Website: lowes
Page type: payment
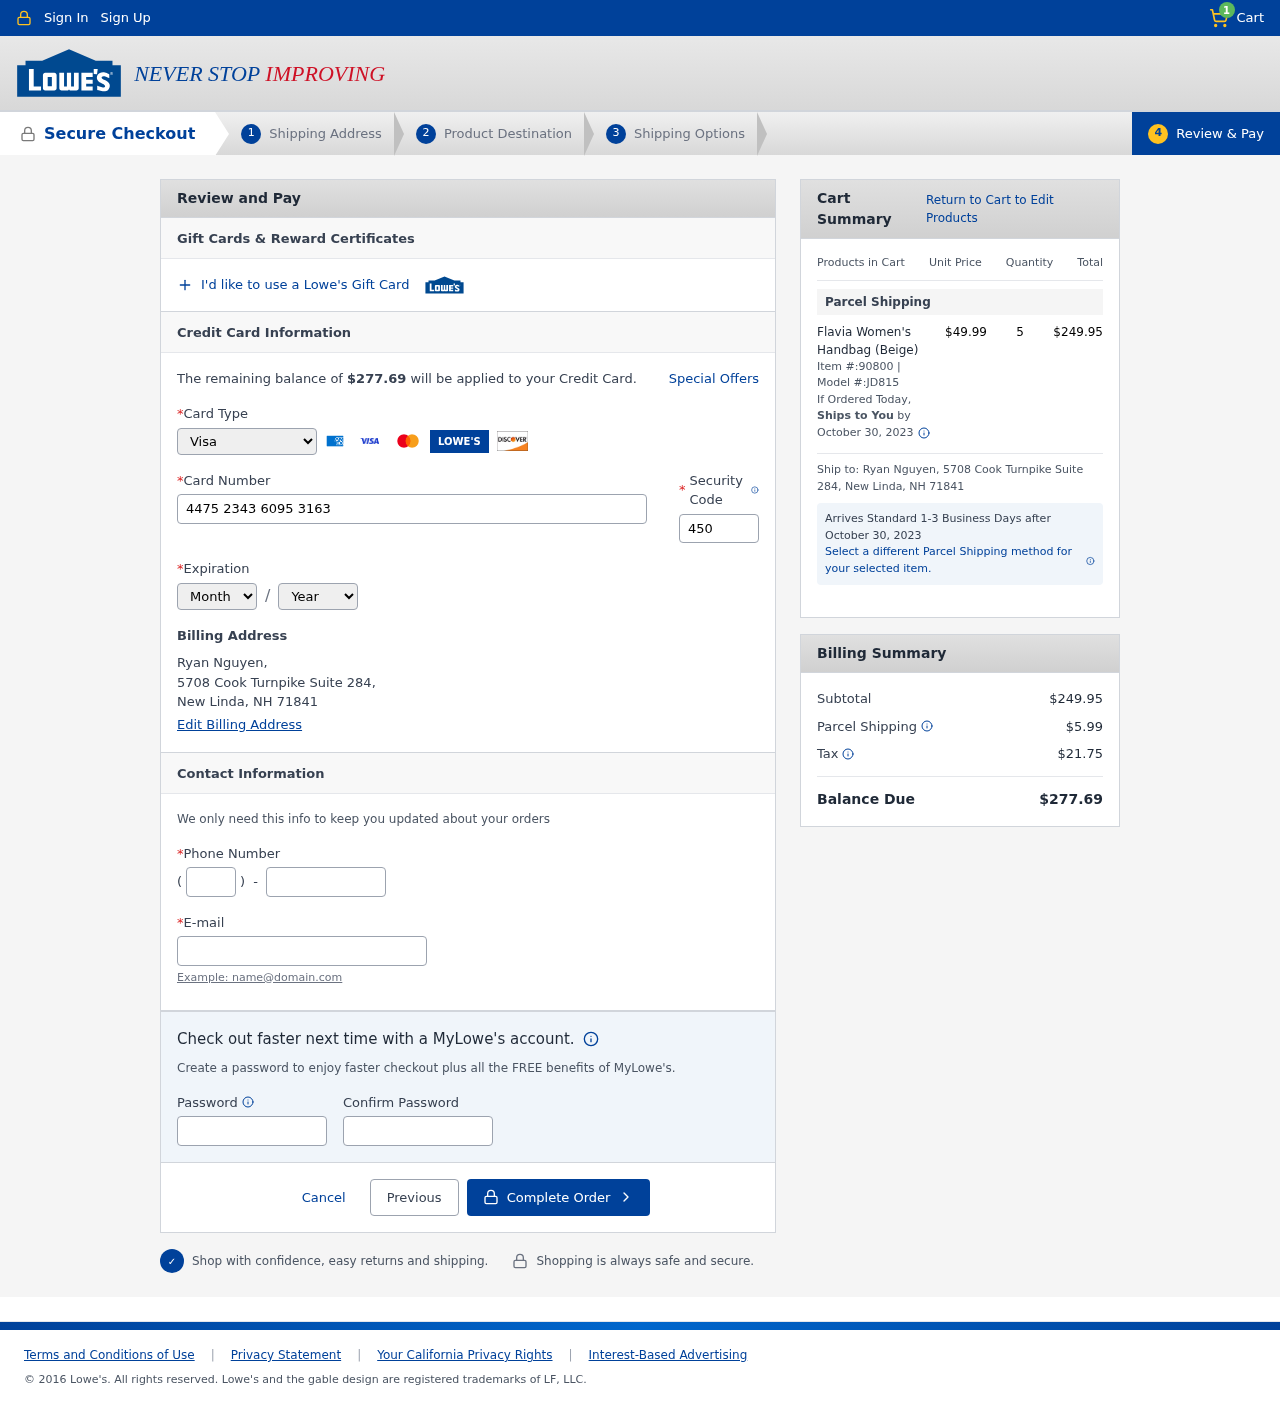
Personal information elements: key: PII_CARD_CVV
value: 450
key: PII_CARD_EXPIRY_MONTH
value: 02
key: PII_CARD_EXPIRY_YEAR
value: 29
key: PII_CARD_NUMBER
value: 4475 2343 6095 3163
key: PII_CARD_TYPE
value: Visa
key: PII_CITY_STATE_ZIP
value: New Linda, NH 71841
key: PII_EMAIL
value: ryannguyen@yahoo.com
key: PII_FULLNAME
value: Ryan Nguyen,
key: PII_PHONE
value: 8464085800
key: PII_PHONE_AREA
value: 846
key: PII_STREET
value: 5708 Cook Turnpike Suite 284
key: PII_STREET
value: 5708 Cook Turnpike Suite 284,
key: PII_FULLNAME2
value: Ryan Nguyen
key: PII_CITY
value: New Linda
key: PII_STATE_ABBR
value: NH
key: PII_POSTCODE
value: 71841
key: PII_POSTCODE_FULL
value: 71841
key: PII_CITY_STATE
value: New Linda, NH
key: PII_POSTCODE_NUMERIC
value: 71841
Product elements: key: PRODUCT1_NAME
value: Flavia Women's Handbag (Beige)
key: PRODUCT1_PRICE
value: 49.99
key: PRODUCT1_QUANTITY
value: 5
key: PRODUCT1_ITEM
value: Item #:90800
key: PRODUCT1_MODEL
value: Model #:JD815
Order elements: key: ORDER_NUM_ITEMS
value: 1
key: ORDER_TOTAL
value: $277.69
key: ORDER_SHIPPING_DATE
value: October 30, 2023
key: ORDER_SUBTOTAL
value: $249.95
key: ORDER_SHIPPING_DATE2
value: October 30, 2023
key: ORDER_SHIPPING_COST
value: $5.99
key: ORDER_TAX
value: $21.75